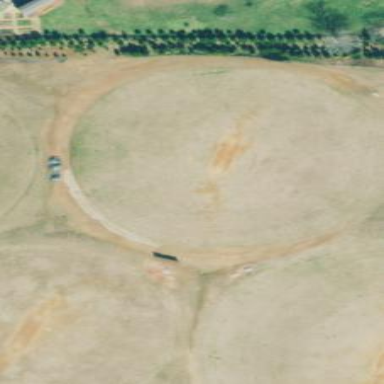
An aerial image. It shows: Cricket pitch for leisure and sports activities.